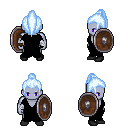
a pixel art fantasy rpg character, male body template, dark elf, purple skin, black robe, metal pants, white cyan long topknot hairstyle, white cloth bandages, black shoes, shield, four views (front, back, left, right), 2x2 character sprite sheet, small pixel art, hard edges, no anti-aliasing